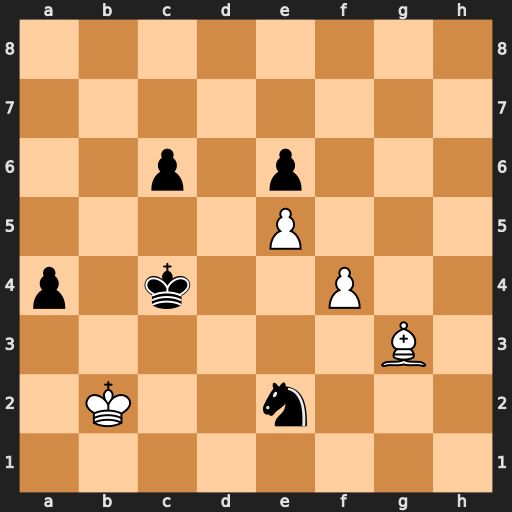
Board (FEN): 8/8/2p1p3/4P3/p1k2P2/6B1/1K2n3/8
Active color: w
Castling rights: -
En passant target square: -
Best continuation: f5 exf5 e6 Nxg3 e7